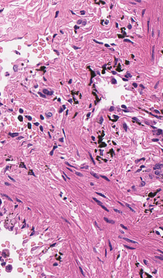
Tumor epithelial tissue: no
Tumor-associated stroma tissue: yes
Normal tissue: no